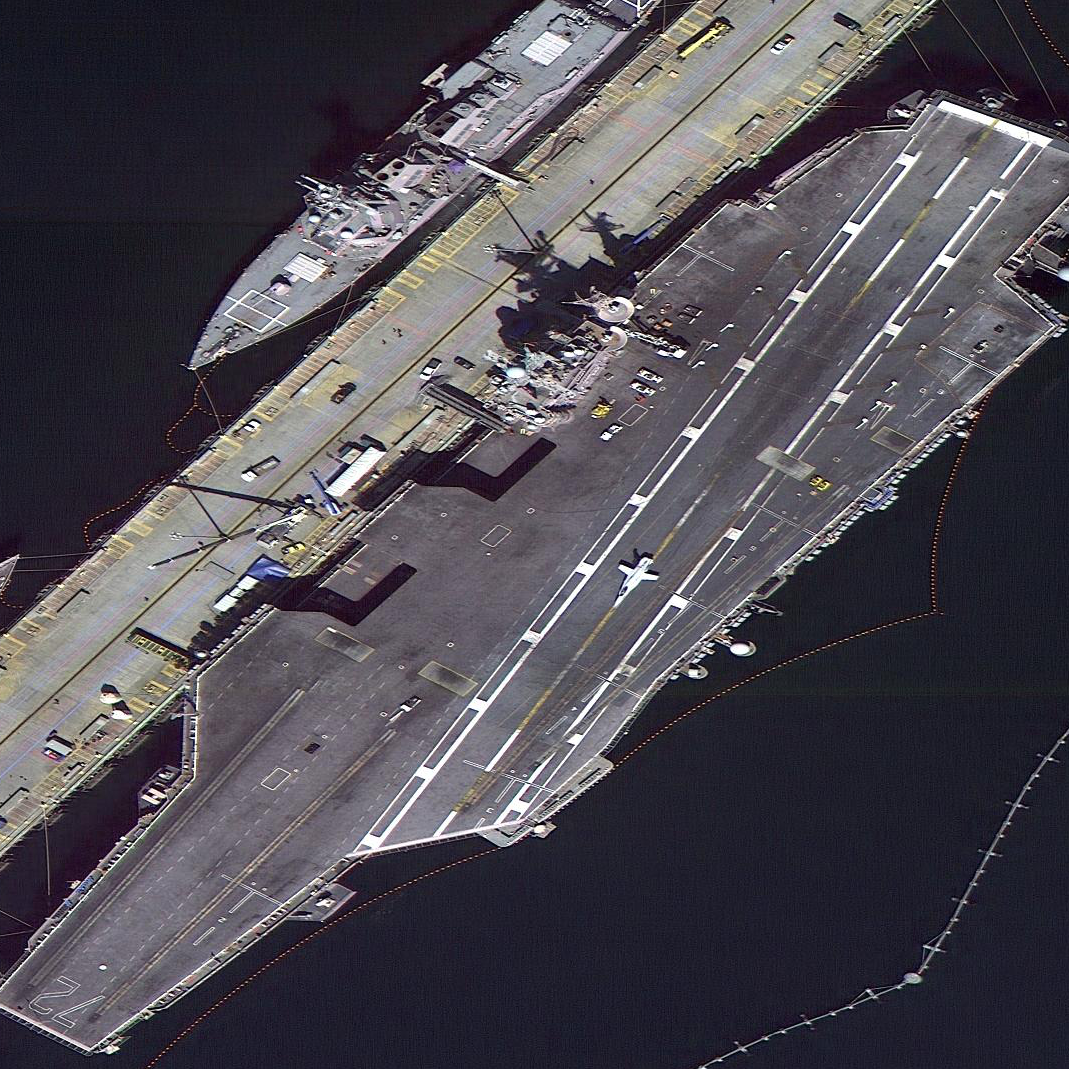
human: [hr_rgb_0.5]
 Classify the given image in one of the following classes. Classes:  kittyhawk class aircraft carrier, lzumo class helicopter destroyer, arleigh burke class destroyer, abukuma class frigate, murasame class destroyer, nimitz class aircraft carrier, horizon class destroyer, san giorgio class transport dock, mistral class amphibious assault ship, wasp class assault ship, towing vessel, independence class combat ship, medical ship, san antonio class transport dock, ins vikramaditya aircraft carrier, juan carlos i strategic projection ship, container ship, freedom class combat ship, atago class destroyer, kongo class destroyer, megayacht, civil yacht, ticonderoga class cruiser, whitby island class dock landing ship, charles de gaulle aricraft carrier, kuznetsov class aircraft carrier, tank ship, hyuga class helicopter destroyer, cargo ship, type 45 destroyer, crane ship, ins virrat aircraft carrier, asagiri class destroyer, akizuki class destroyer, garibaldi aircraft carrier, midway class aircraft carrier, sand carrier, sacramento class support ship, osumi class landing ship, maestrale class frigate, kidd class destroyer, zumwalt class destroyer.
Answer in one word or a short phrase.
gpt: Nimitz class aircraft carrier